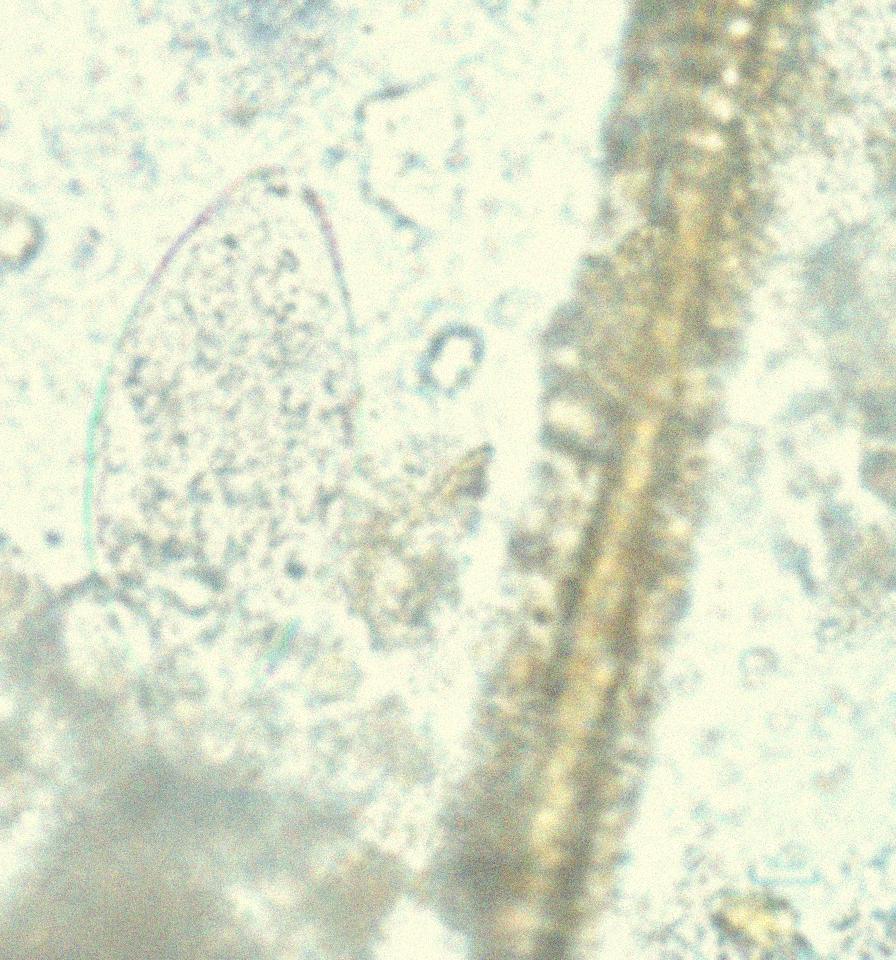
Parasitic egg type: Fasciolopsis buski